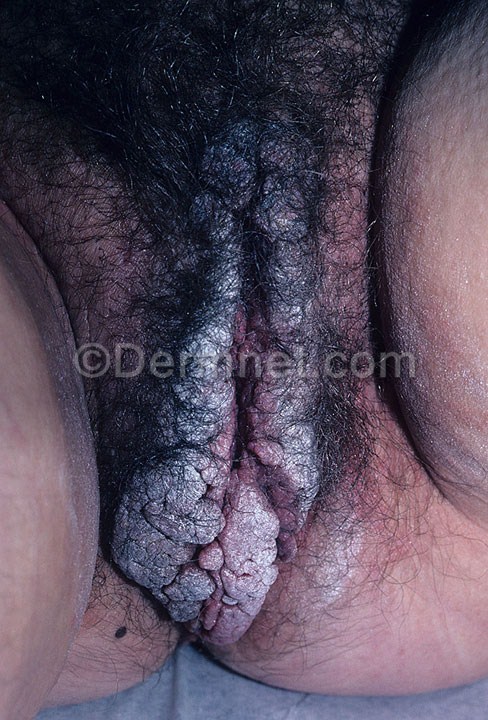
Disease: Herpes HPV and other STDs Photos